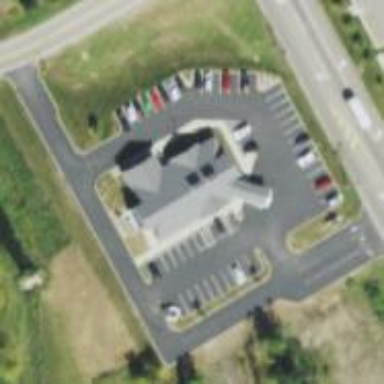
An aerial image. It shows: Healthcare clinic.